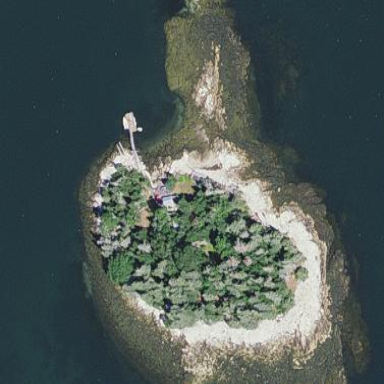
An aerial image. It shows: Island with natural coastline.